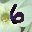
Label: 6